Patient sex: M
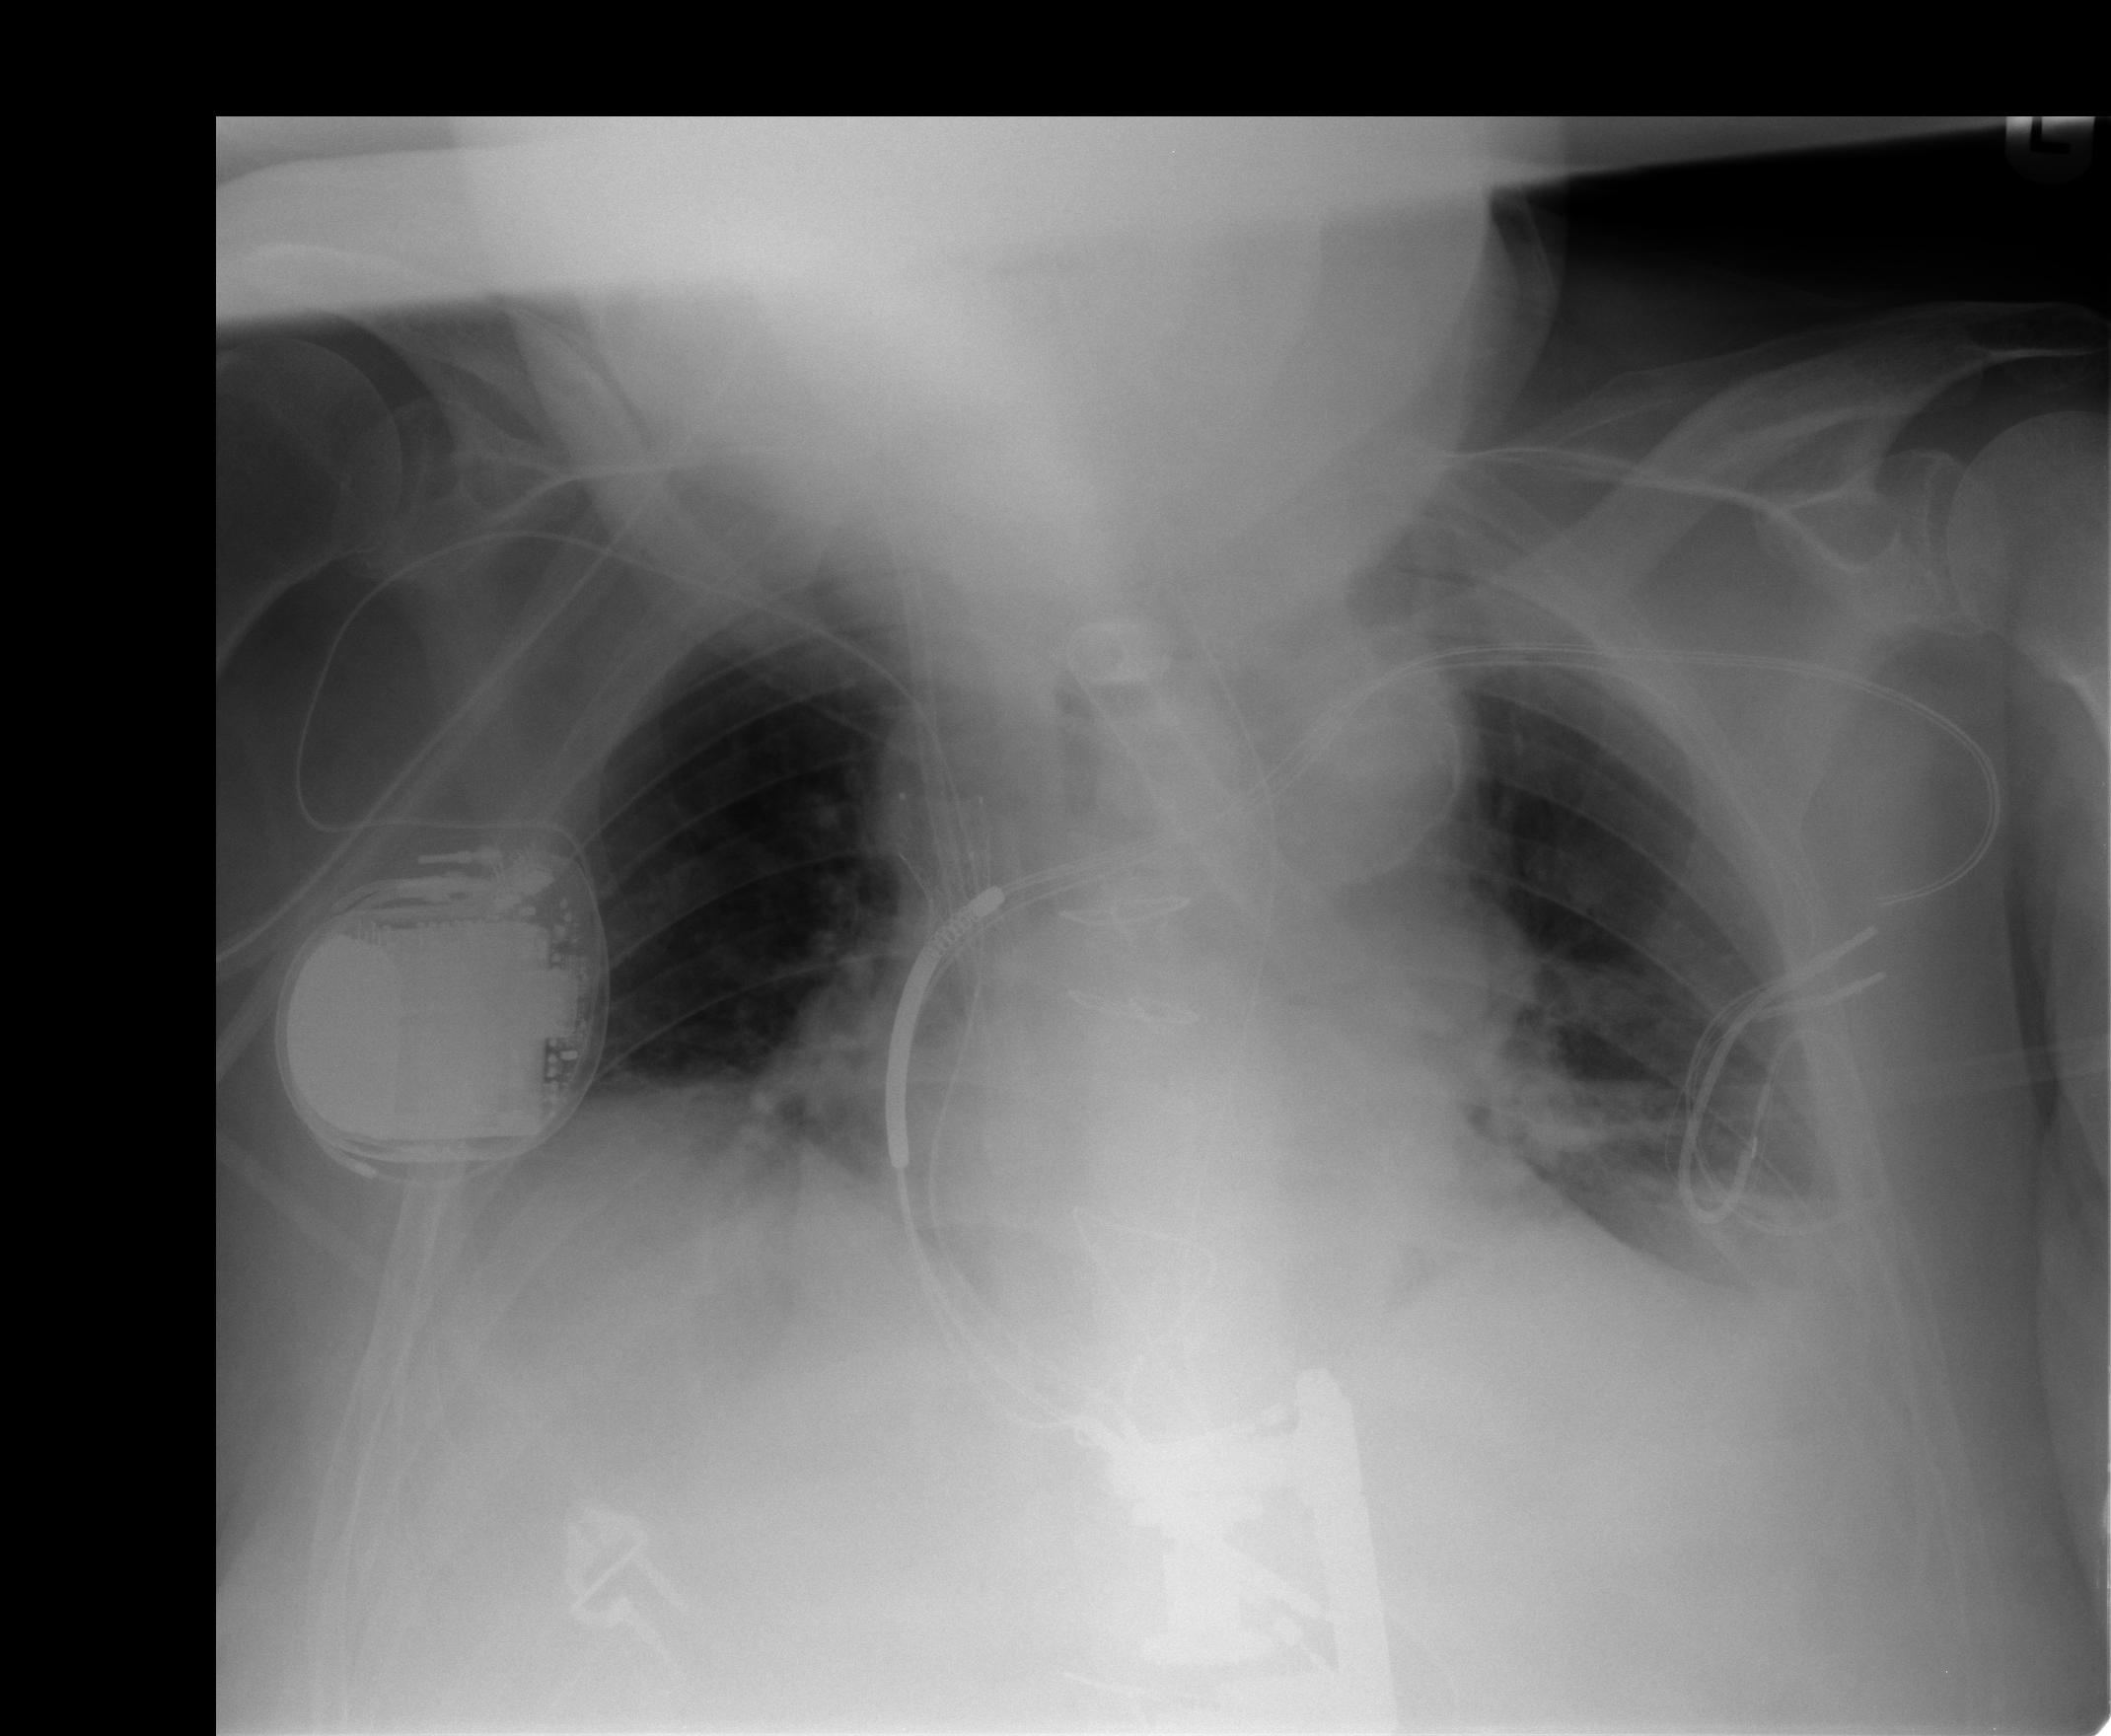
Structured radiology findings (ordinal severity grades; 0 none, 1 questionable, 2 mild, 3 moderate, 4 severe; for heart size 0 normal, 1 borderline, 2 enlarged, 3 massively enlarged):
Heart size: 1
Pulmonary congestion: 1
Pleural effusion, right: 1
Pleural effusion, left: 2
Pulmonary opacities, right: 0
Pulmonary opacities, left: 2
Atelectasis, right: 2
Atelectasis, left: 2